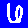
Digit: 6